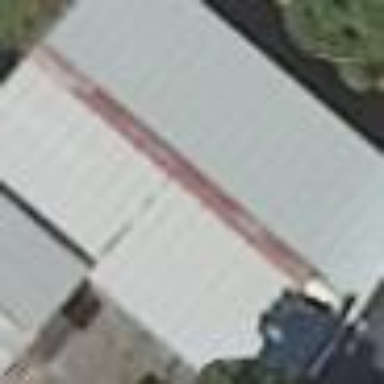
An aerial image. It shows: Shed.